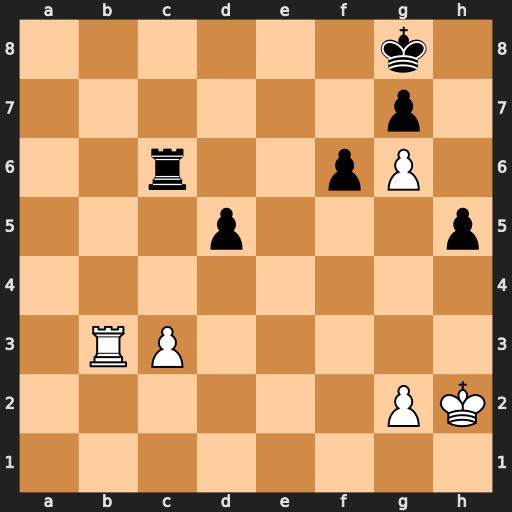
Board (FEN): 6k1/6p1/2r2pP1/3p3p/8/1RP5/6PK/8
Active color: w
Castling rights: -
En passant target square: -
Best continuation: Rb8+ Rc8 Rxc8#